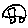
Label: car